【题型】填空题　【知识点】平面几何　【难度】hard
(2025·上海虹口·一模) 过三角形的重心作一条直线与这个三角形两边相交，如果截得的三角形与原三角形相似，那么我们把这条直线叫做这个三角形的“重似线”，这条直线与两边交点之间的线段叫做这个三角形的“重似线段”。如图，在$\triangle ABC$中，$AB=10$，$\tan B=\dfrac{4}{3}$，$\tan C=2$，点$D$、$E$分别在边$AB$、$AC$上，如果线段$DE$是$\triangle ABC$的“重似线段”，那么$DE=$\underline{\quad\quad}。

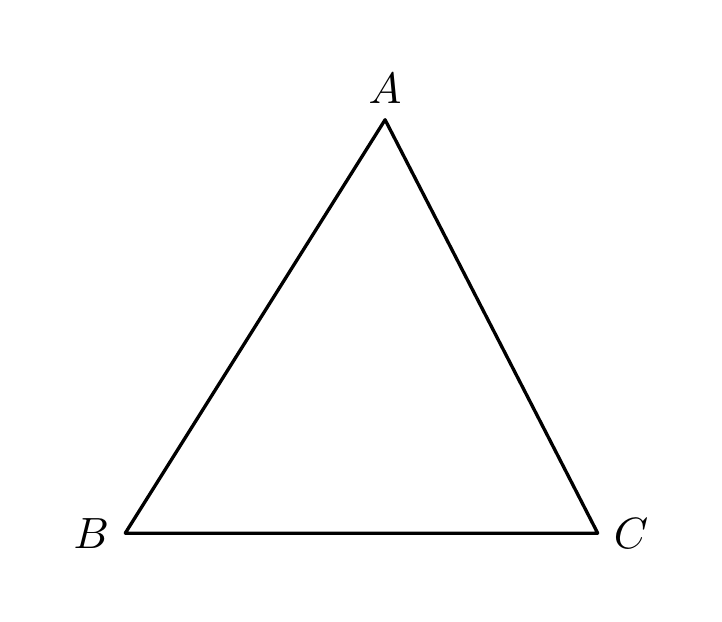
【解答】
\textbf{【答案】} $\boldsymbol{\dfrac{20}{3}}$ 或 $\boldsymbol{3\sqrt{5}}$

\textbf{【知识点】} 重心的有关性质、相似三角形的判定与性质综合、解直角三角形的相关计算

\textbf{【分析】} 如图，作 $AG \perp BC$ 于 $G$，求解 $AG=8$，$BG=6$，$CG=4$，$BG=6+4=10$，$AC=\sqrt{8^2+4^2}=4\sqrt{5}$，作 $\triangle ABC$ 的中线 $AF$，$Q$ 为 $\triangle ABC$ 的重心，线段 $DE$ 是 $\triangle ABC$ 的“重似线段”，分两种情况：当 $\triangle ADE \backsim \triangle ABC$ 时，当 $\triangle AD'E' \backsim \triangle ACB$ 时，过 $B$ 作 $BH \perp AC$ 交 $AC$ 于 $H$，再进一步求解即可。

\textbf{【详解】} 解：如图，作 $AG \perp BC$ 于 $G$，$AB=10$，$\tan B=\dfrac{4}{3}$，$\tan C=2$，
\[
\therefore \frac{AG}{BG} = \frac{4}{3},\quad \frac{AG}{CG} = 2,
\]
\[
\therefore AG=8,\ BG=6,\ CG=4,
\]
\[
\therefore BG=6+4=10,\ AC=\sqrt{8^2+4^2}=4\sqrt{5},
\]
作 $\triangle ABC$ 的中线 $AF$，$Q$ 为 $\triangle ABC$ 的重心，

\[
\therefore \frac{AQ}{AF} = \frac{2}{3},
\]
$\because$ 线段 $DE$ 是 $\triangle ABC$ 的“重似线段”，
$\therefore$ 当 $\triangle ADE \backsim \triangle ABC$ 时，
\[
\therefore \angle ADE = \angle B,\quad \frac{AD}{AB} = \frac{DE}{BC},
\]
\[
\therefore DE \parallel BC,
\]
\[
\therefore \frac{AD}{AB} = \frac{AE}{AC} = \frac{2}{3},
\]
\[
\therefore \frac{AD}{10} = \frac{DE}{10} = \frac{2}{3},
\]
\[
\therefore DE = \frac{20}{3},\ AD = \frac{20}{3},
\]
当 $\triangle AD'E' \backsim \triangle ACB$ 时，过 $B$ 作 $BH \perp AC$ 交 $AC$ 于 $H$，

\[
\therefore \angle AE'D' = \angle ABC,\ \angle AD'E' = \angle C,\ \frac{AE'}{AB} = \frac{AD'}{AC} = \frac{D'E'}{BC},
\]
$\because BA=BC=10$，
\[
\therefore \angle C = \angle BAC,\ AH=CH=2\sqrt{5},
\]
\[
\therefore \angle BAC = \angle AD'E',\ BH = \sqrt{10^2 - (2\sqrt{5})^2} = 4\sqrt{5},\ Q \text{ 在 } BH \text{ 上},
\]
\[
\therefore AE' = D'E',
\]
\[
\because \frac{BQ}{BH} = \frac{2}{3},
\]
\[
\therefore QH = \frac{4\sqrt{5}}{3},
\]
\[
\because \tan \angle AE'D' = \tan \angle ABC = \frac{4}{3},
\]
\[
\therefore \frac{\frac{4\sqrt{5}}{3}}{E'H} = \frac{4}{3},\ \text{则 } E'H = \sqrt{5},
\]
\[
\therefore D'E' = AE' = AH + HE' = 2\sqrt{5} + \sqrt{5} = 3\sqrt{5}.
\]
综上：$DE = \dfrac{20}{3}$ 或 $3\sqrt{5}$；

故答案为：$\boldsymbol{\dfrac{20}{3}}$ 或 $\boldsymbol{3\sqrt{5}}$；

\textbf{【点睛】} 本题考查的是等腰三角形的判定与性质，三角形的重心的性质，相似三角形的判定与性质，勾股定理的应用，锐角三角函数的应用，作出合适的辅助线是解本题的关键。
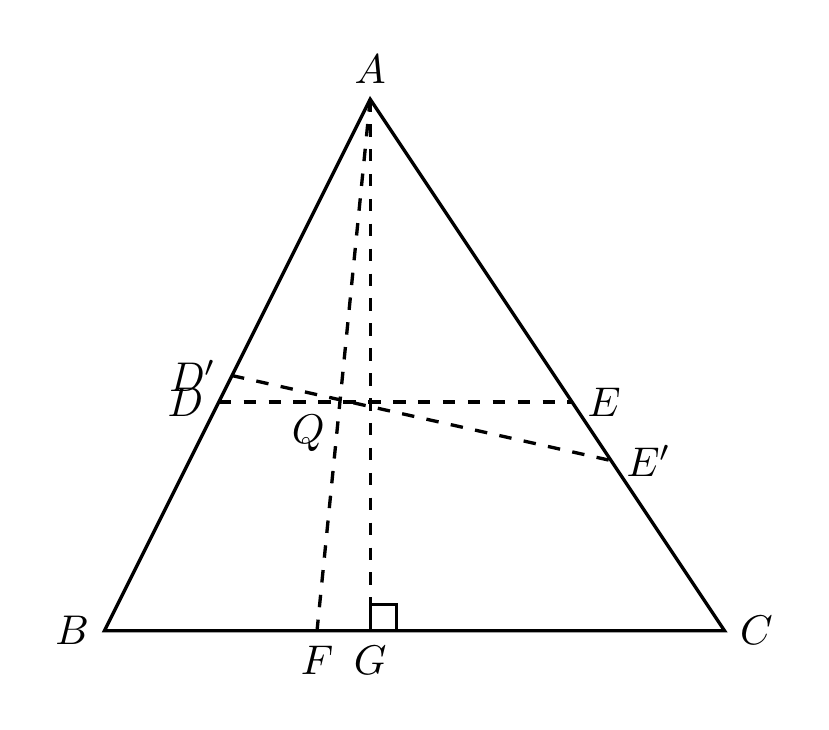
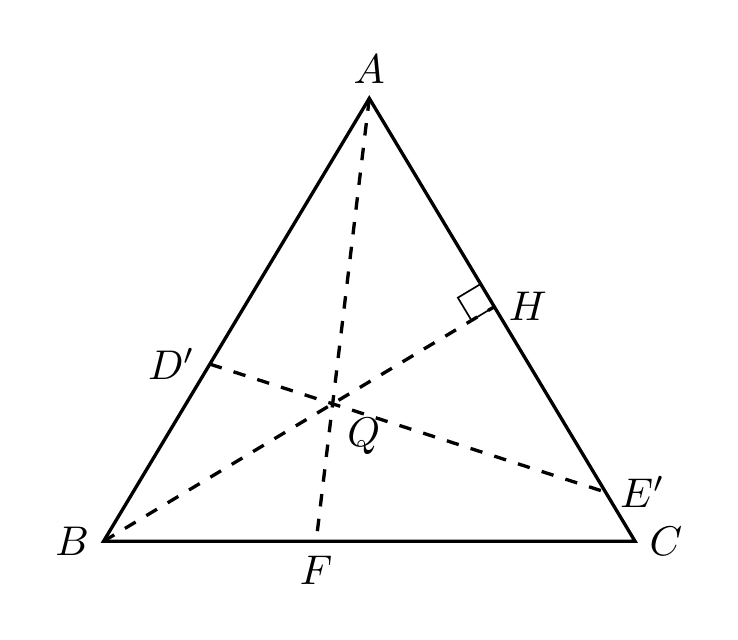